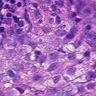
Metastatic tissue present: yes